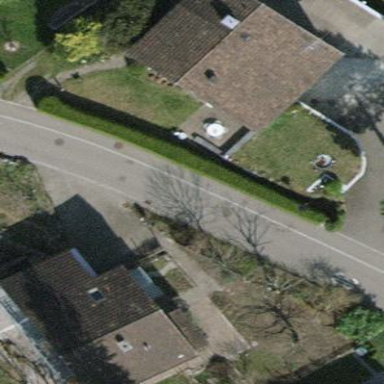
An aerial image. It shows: Detached building.